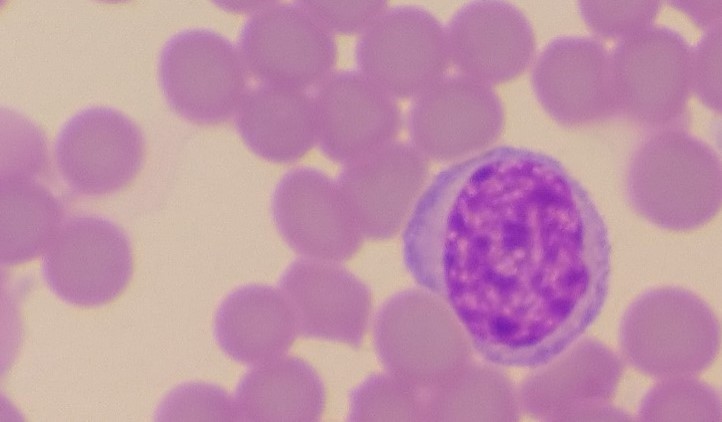
White blood cell type: Lymphocyte